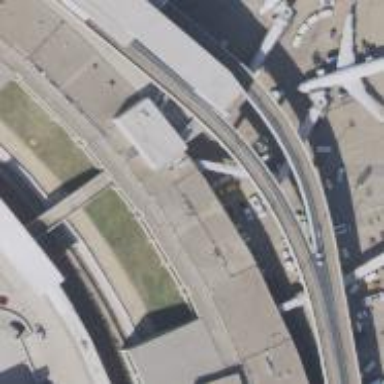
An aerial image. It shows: Airport gate.